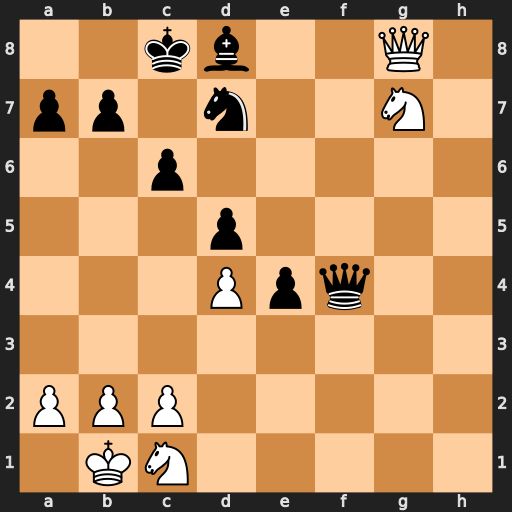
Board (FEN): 2kb2Q1/pp1n2N1/2p5/3p4/3Ppq2/8/PPP5/1KN5
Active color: w
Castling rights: -
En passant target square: -
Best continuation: Qxd8+ Kxd8 Ne6+ Ke7 Nxf4